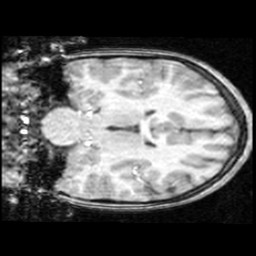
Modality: T1w
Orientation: coronal
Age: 9
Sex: male
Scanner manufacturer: ge
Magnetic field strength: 1.5 T
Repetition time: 0.03333 s
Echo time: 0.008 s